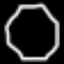
Label: octagon